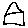
Label: house